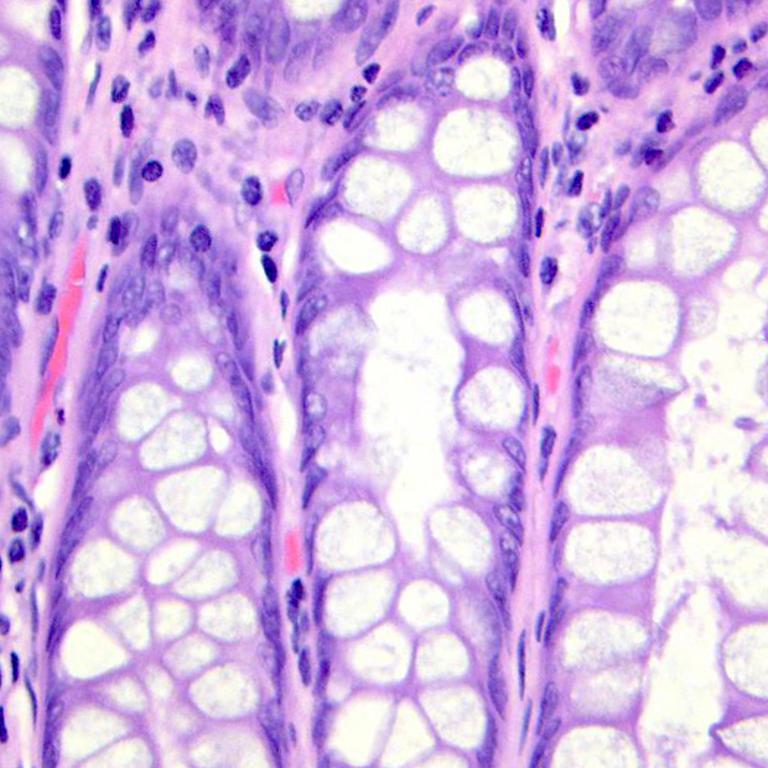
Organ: colon
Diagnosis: benign